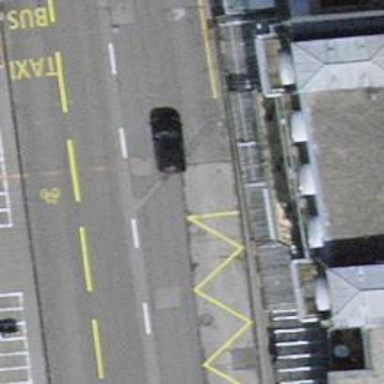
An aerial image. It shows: Trolleybus stop position for public transport.